Question: So, when I send at example "AT" via Serial, GSM always returns me y char. "AT" returns yy - any one char returns one y. Where is the problem? Maybe connection is wrong? Should I use any resistors and connect GSM TX also to the GND?
UPDATE: GSM responds only on CR and NL giving y of each. Any ideas?
Code:
'''
#include <SoftwareSerial.h>
#define rx 10
#define tx 11
SoftwareSerial gsm(rx, tx);
void setup()
{
Serial.begin(9600);
gsm.begin(9600);
}
void loop()
{
if(gsm.available())
Serial.write(gsm.read());
if(Serial.available())
gsm.write(Serial.read());
}
'''
Interfacing:

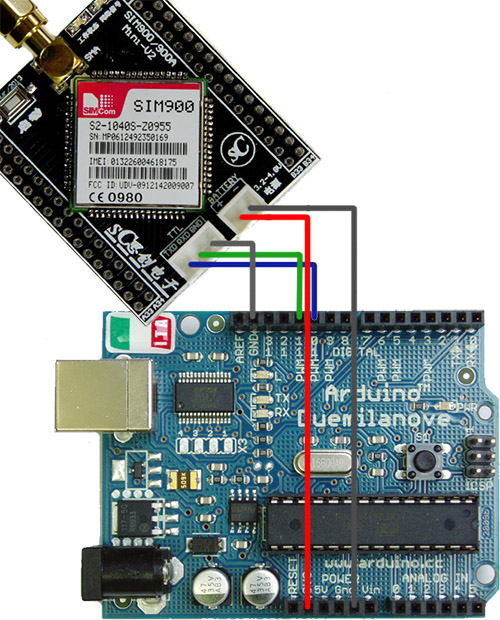
Answer: Problem was in the power supply. There must be at least 2 ampers.